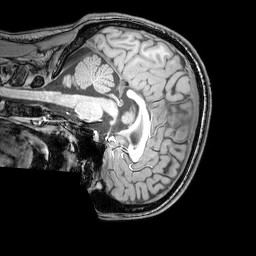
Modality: T1w
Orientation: sagittal
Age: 20
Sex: male
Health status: healthy
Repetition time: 0.081 s
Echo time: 0.037 s